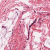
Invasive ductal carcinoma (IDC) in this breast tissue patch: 0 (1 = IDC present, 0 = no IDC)